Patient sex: F
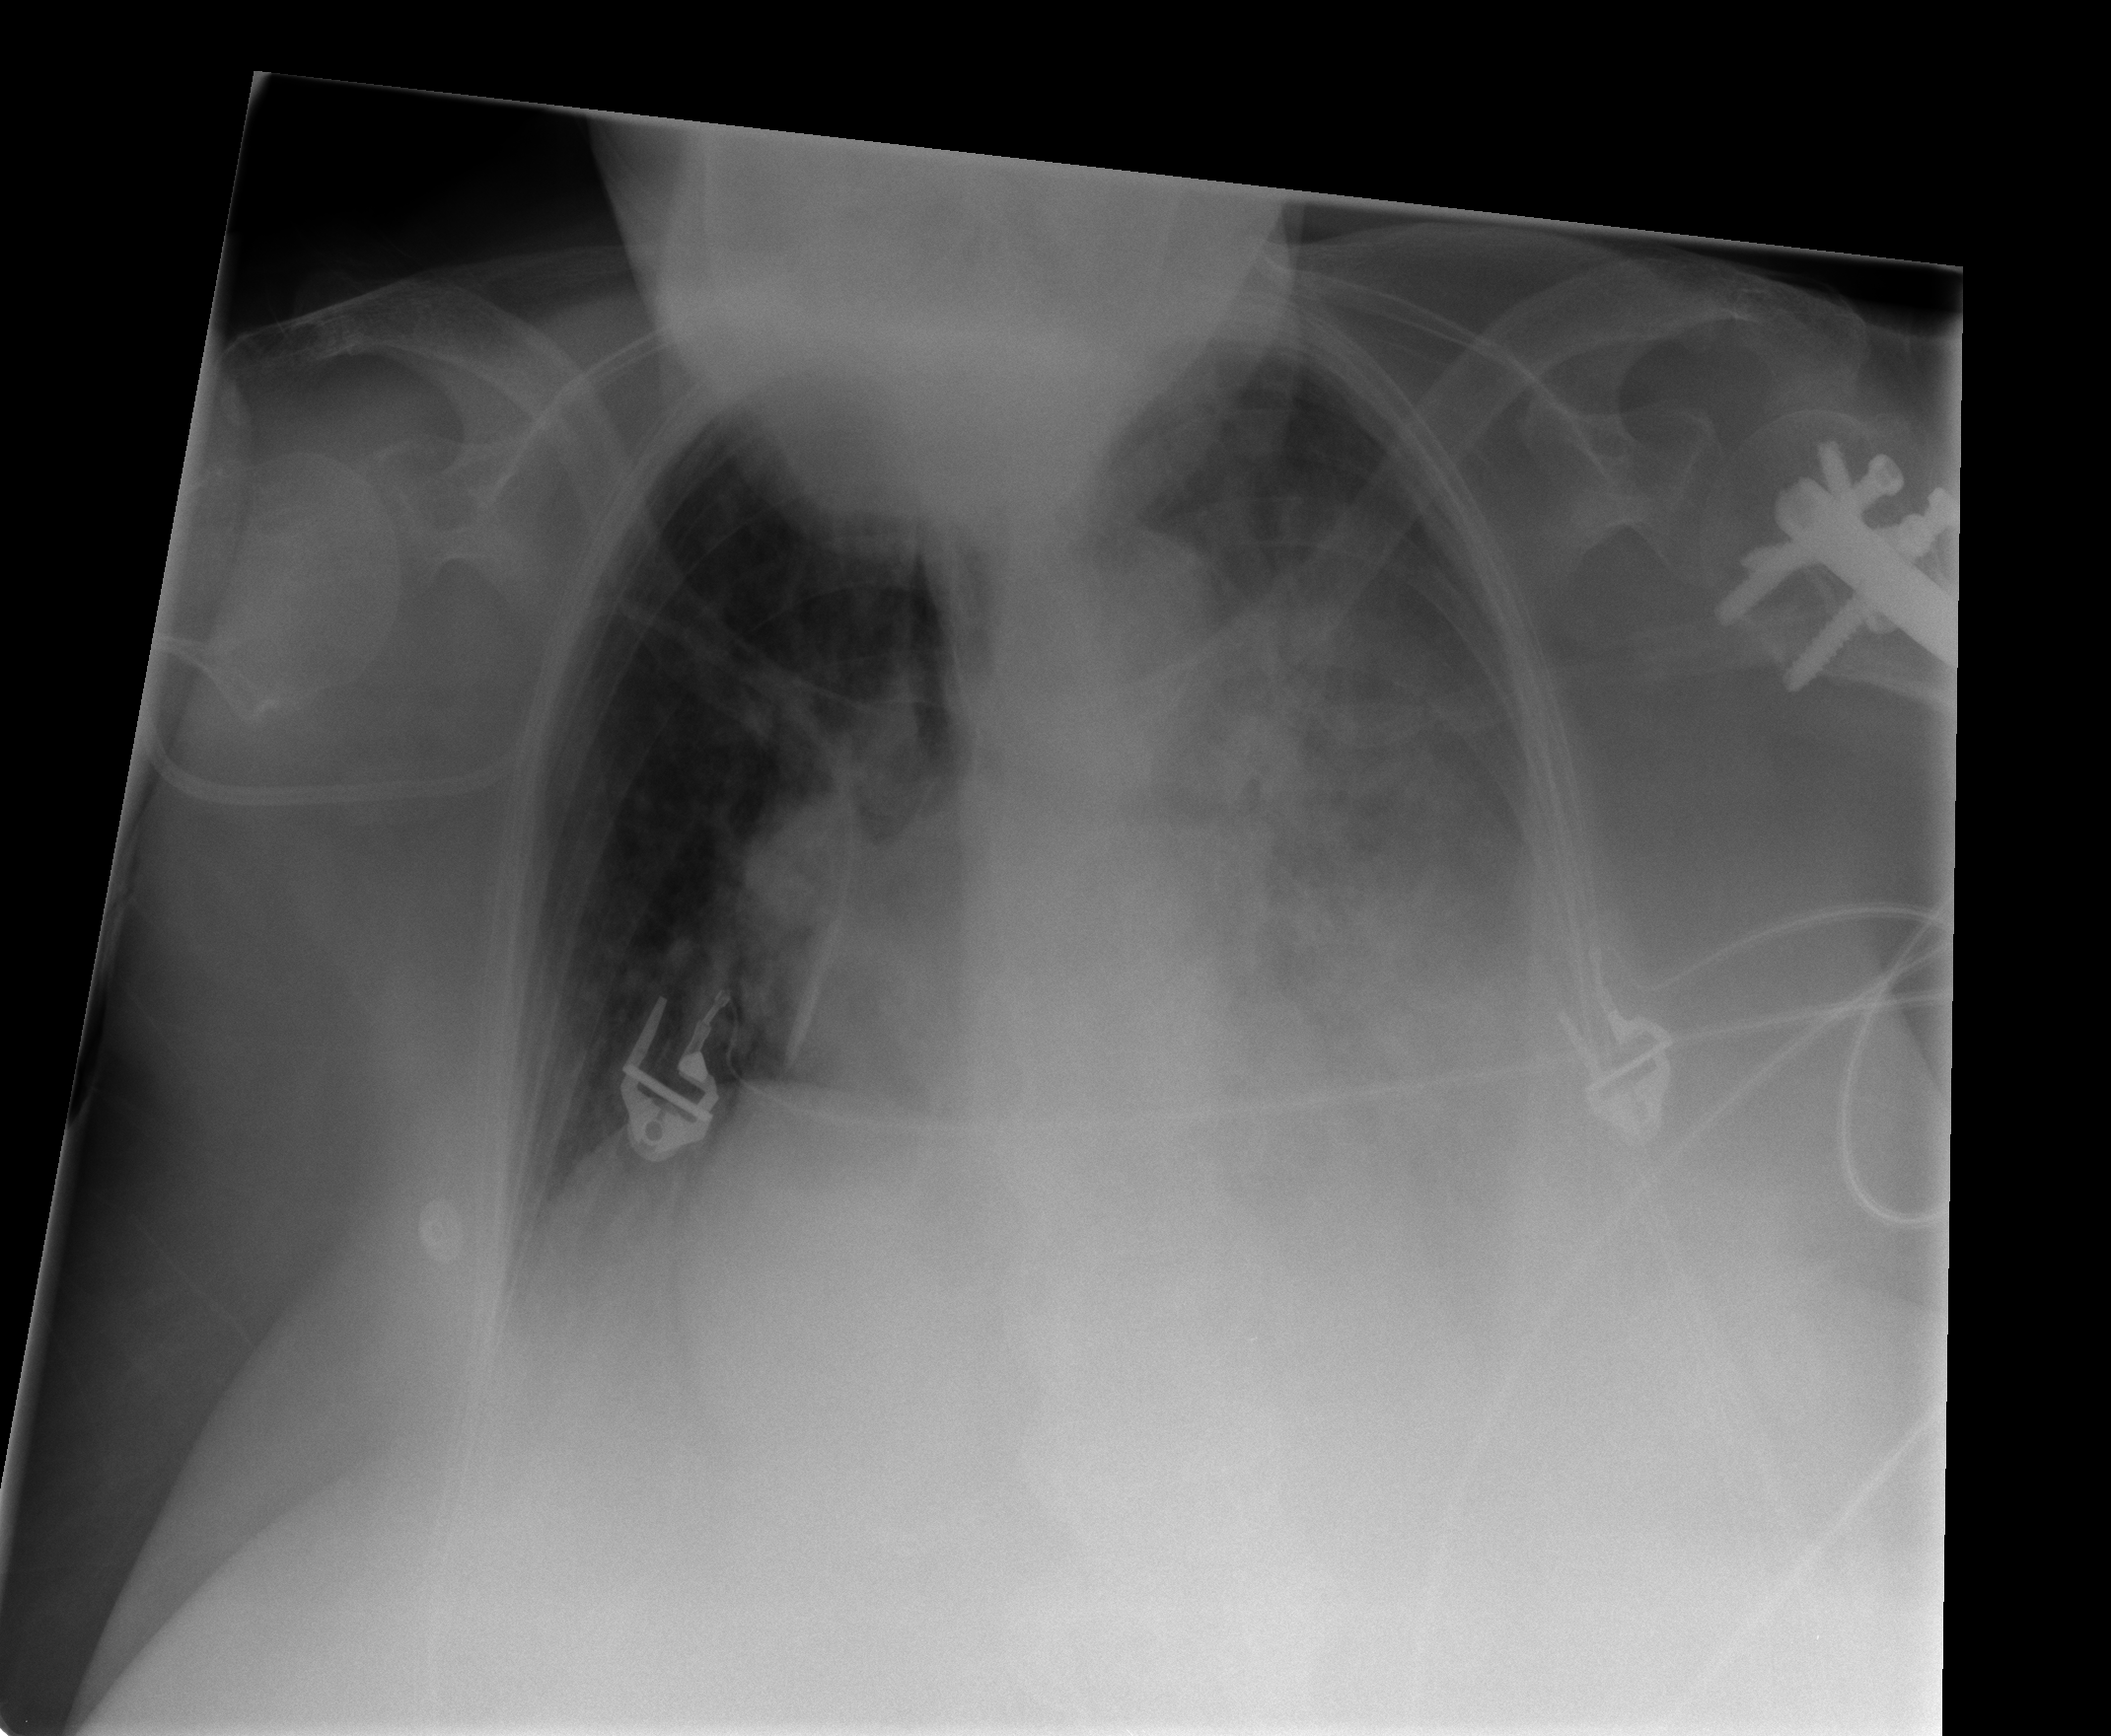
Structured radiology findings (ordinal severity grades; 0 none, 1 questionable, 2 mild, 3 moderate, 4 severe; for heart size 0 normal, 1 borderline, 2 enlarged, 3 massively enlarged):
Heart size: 2
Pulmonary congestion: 3
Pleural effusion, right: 2
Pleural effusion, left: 3
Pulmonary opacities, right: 0
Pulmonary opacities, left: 0
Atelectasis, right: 3
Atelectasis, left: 3